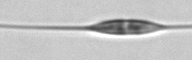
Label: Cylindrotheca